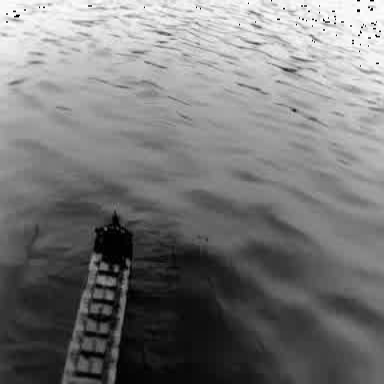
There is a liner in the infrared image.